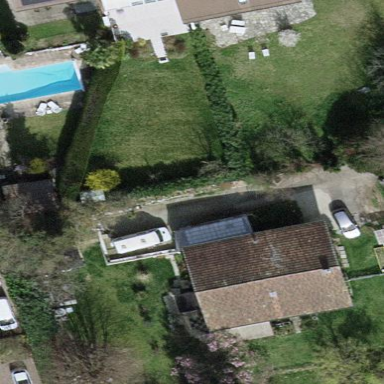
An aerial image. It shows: Garden enclosed by fence.